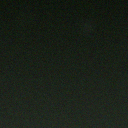
Screen state: off